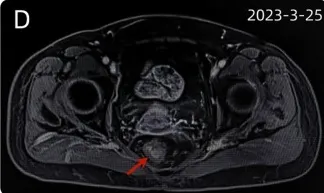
(D) After 1 year of follow-up, the disease was stable and had no recurrence.
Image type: radiology (mri)